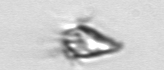
Label: Paratontonia_gracillima